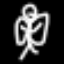
Label: angel